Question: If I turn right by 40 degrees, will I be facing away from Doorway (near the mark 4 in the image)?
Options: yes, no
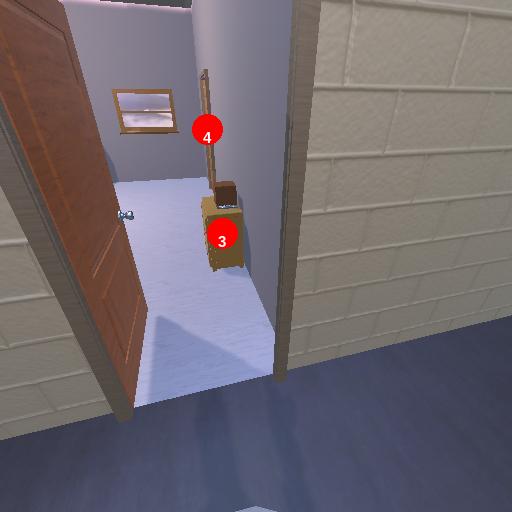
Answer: yes